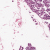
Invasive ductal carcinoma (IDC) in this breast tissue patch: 0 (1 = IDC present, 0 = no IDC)